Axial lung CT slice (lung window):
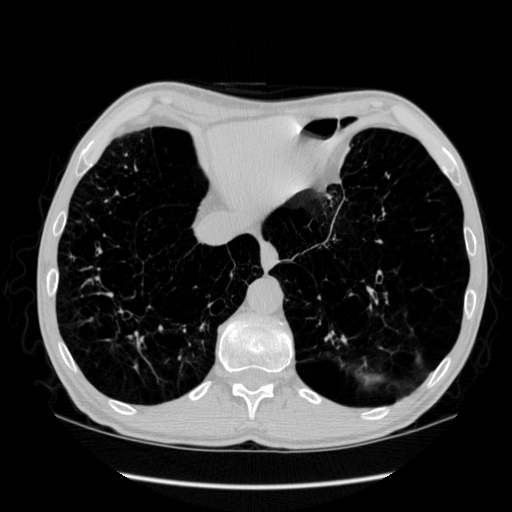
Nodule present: no